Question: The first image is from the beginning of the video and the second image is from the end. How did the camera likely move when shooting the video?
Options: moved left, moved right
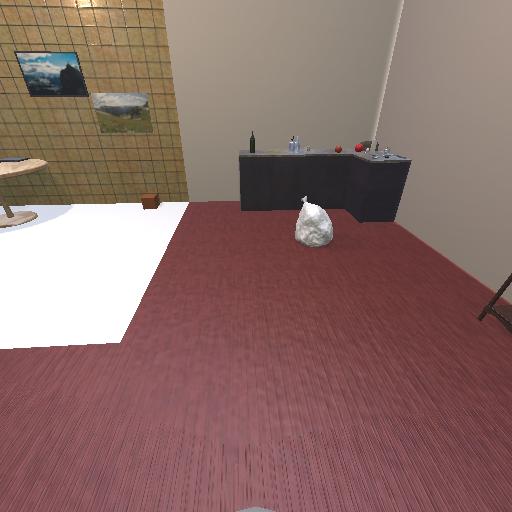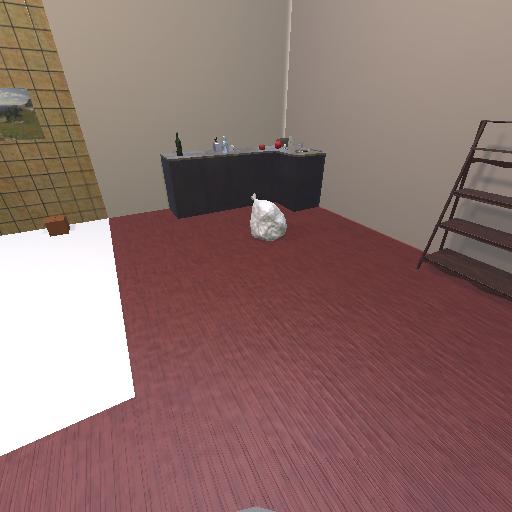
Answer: moved left